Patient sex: M
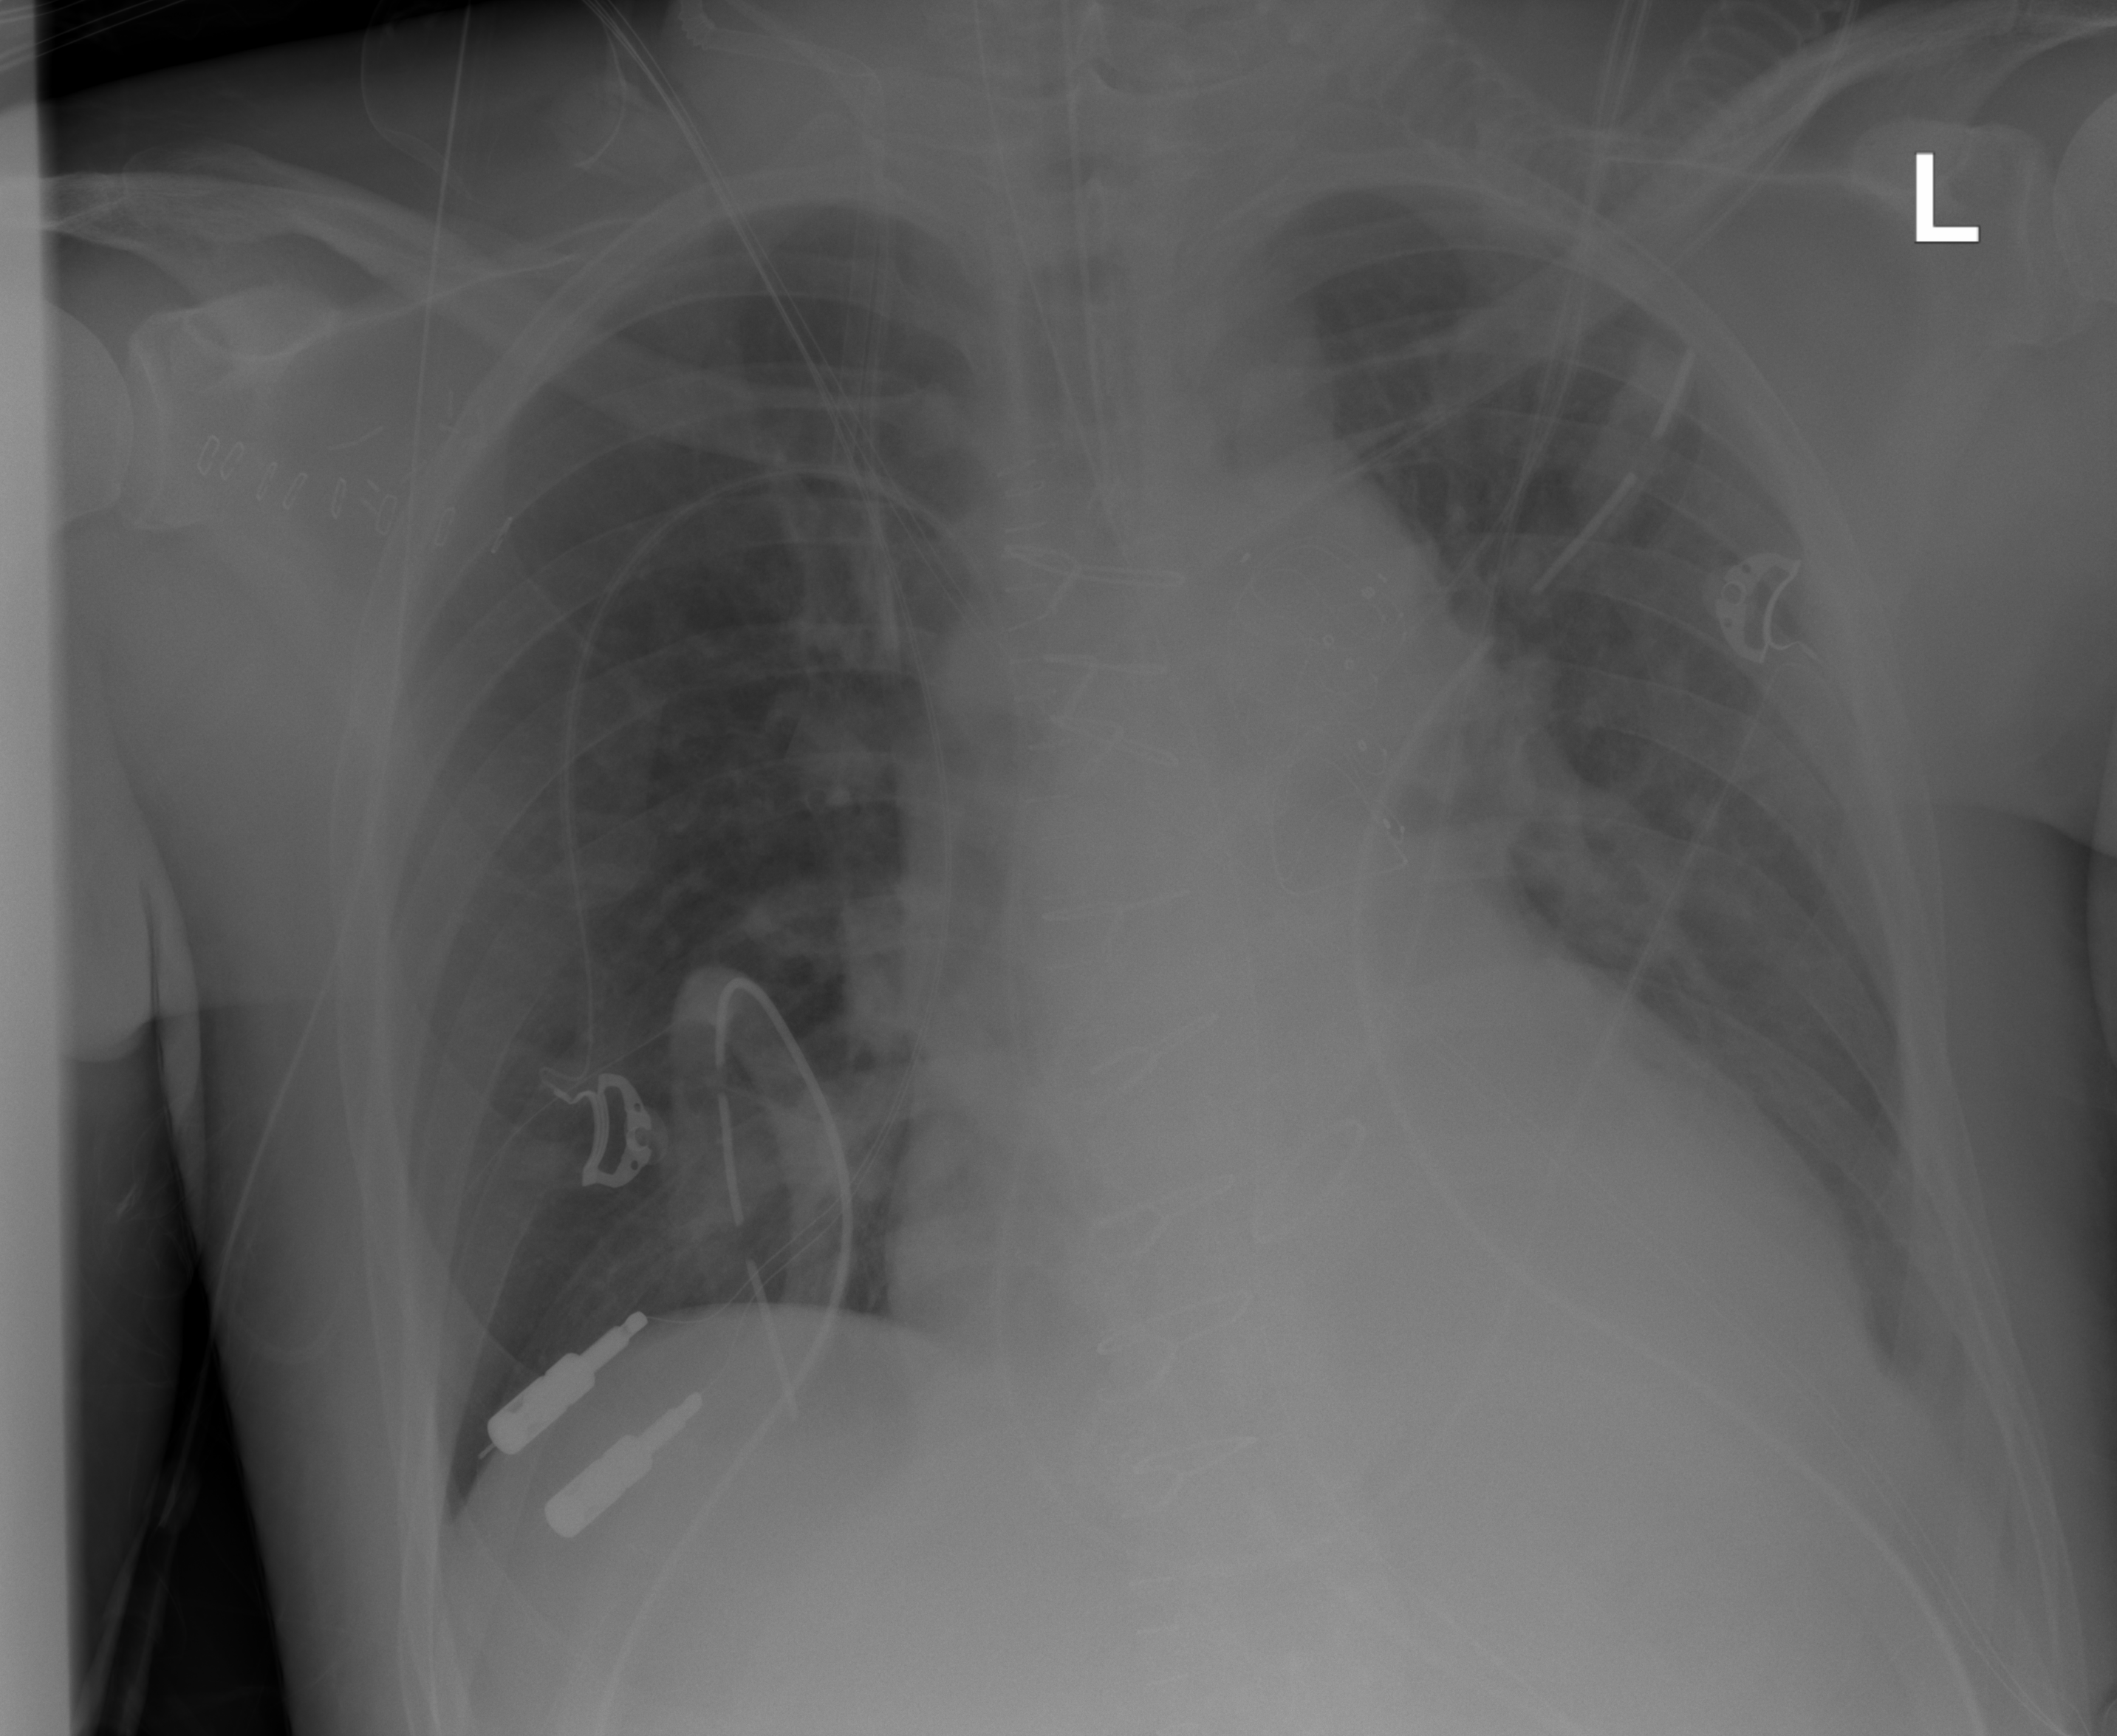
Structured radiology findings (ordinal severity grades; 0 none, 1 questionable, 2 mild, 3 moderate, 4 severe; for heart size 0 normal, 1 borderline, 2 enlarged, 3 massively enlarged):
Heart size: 2
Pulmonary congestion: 0
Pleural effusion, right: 0
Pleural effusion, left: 2
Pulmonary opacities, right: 0
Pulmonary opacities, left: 0
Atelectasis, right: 2
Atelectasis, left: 0